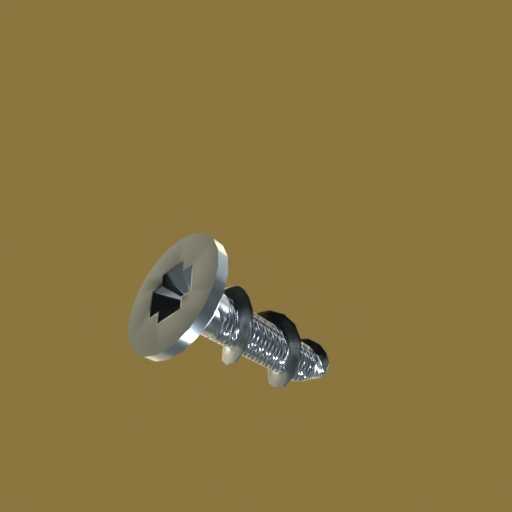
Label: screw